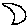
Label: moon